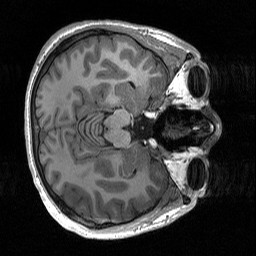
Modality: T1w
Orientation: axial
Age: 21
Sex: male
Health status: healthy
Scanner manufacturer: siemens
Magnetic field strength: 3 T
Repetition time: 2.53 s
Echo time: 0.00219 s